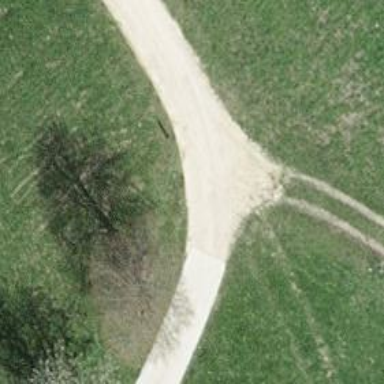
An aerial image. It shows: Brown bench.